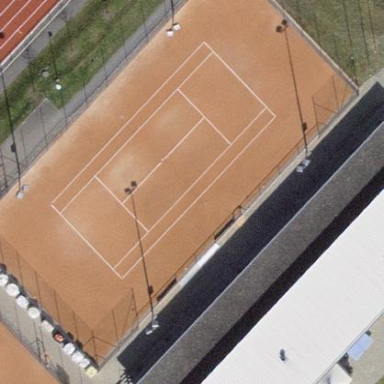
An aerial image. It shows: Tennis court on the leisure land pitch.